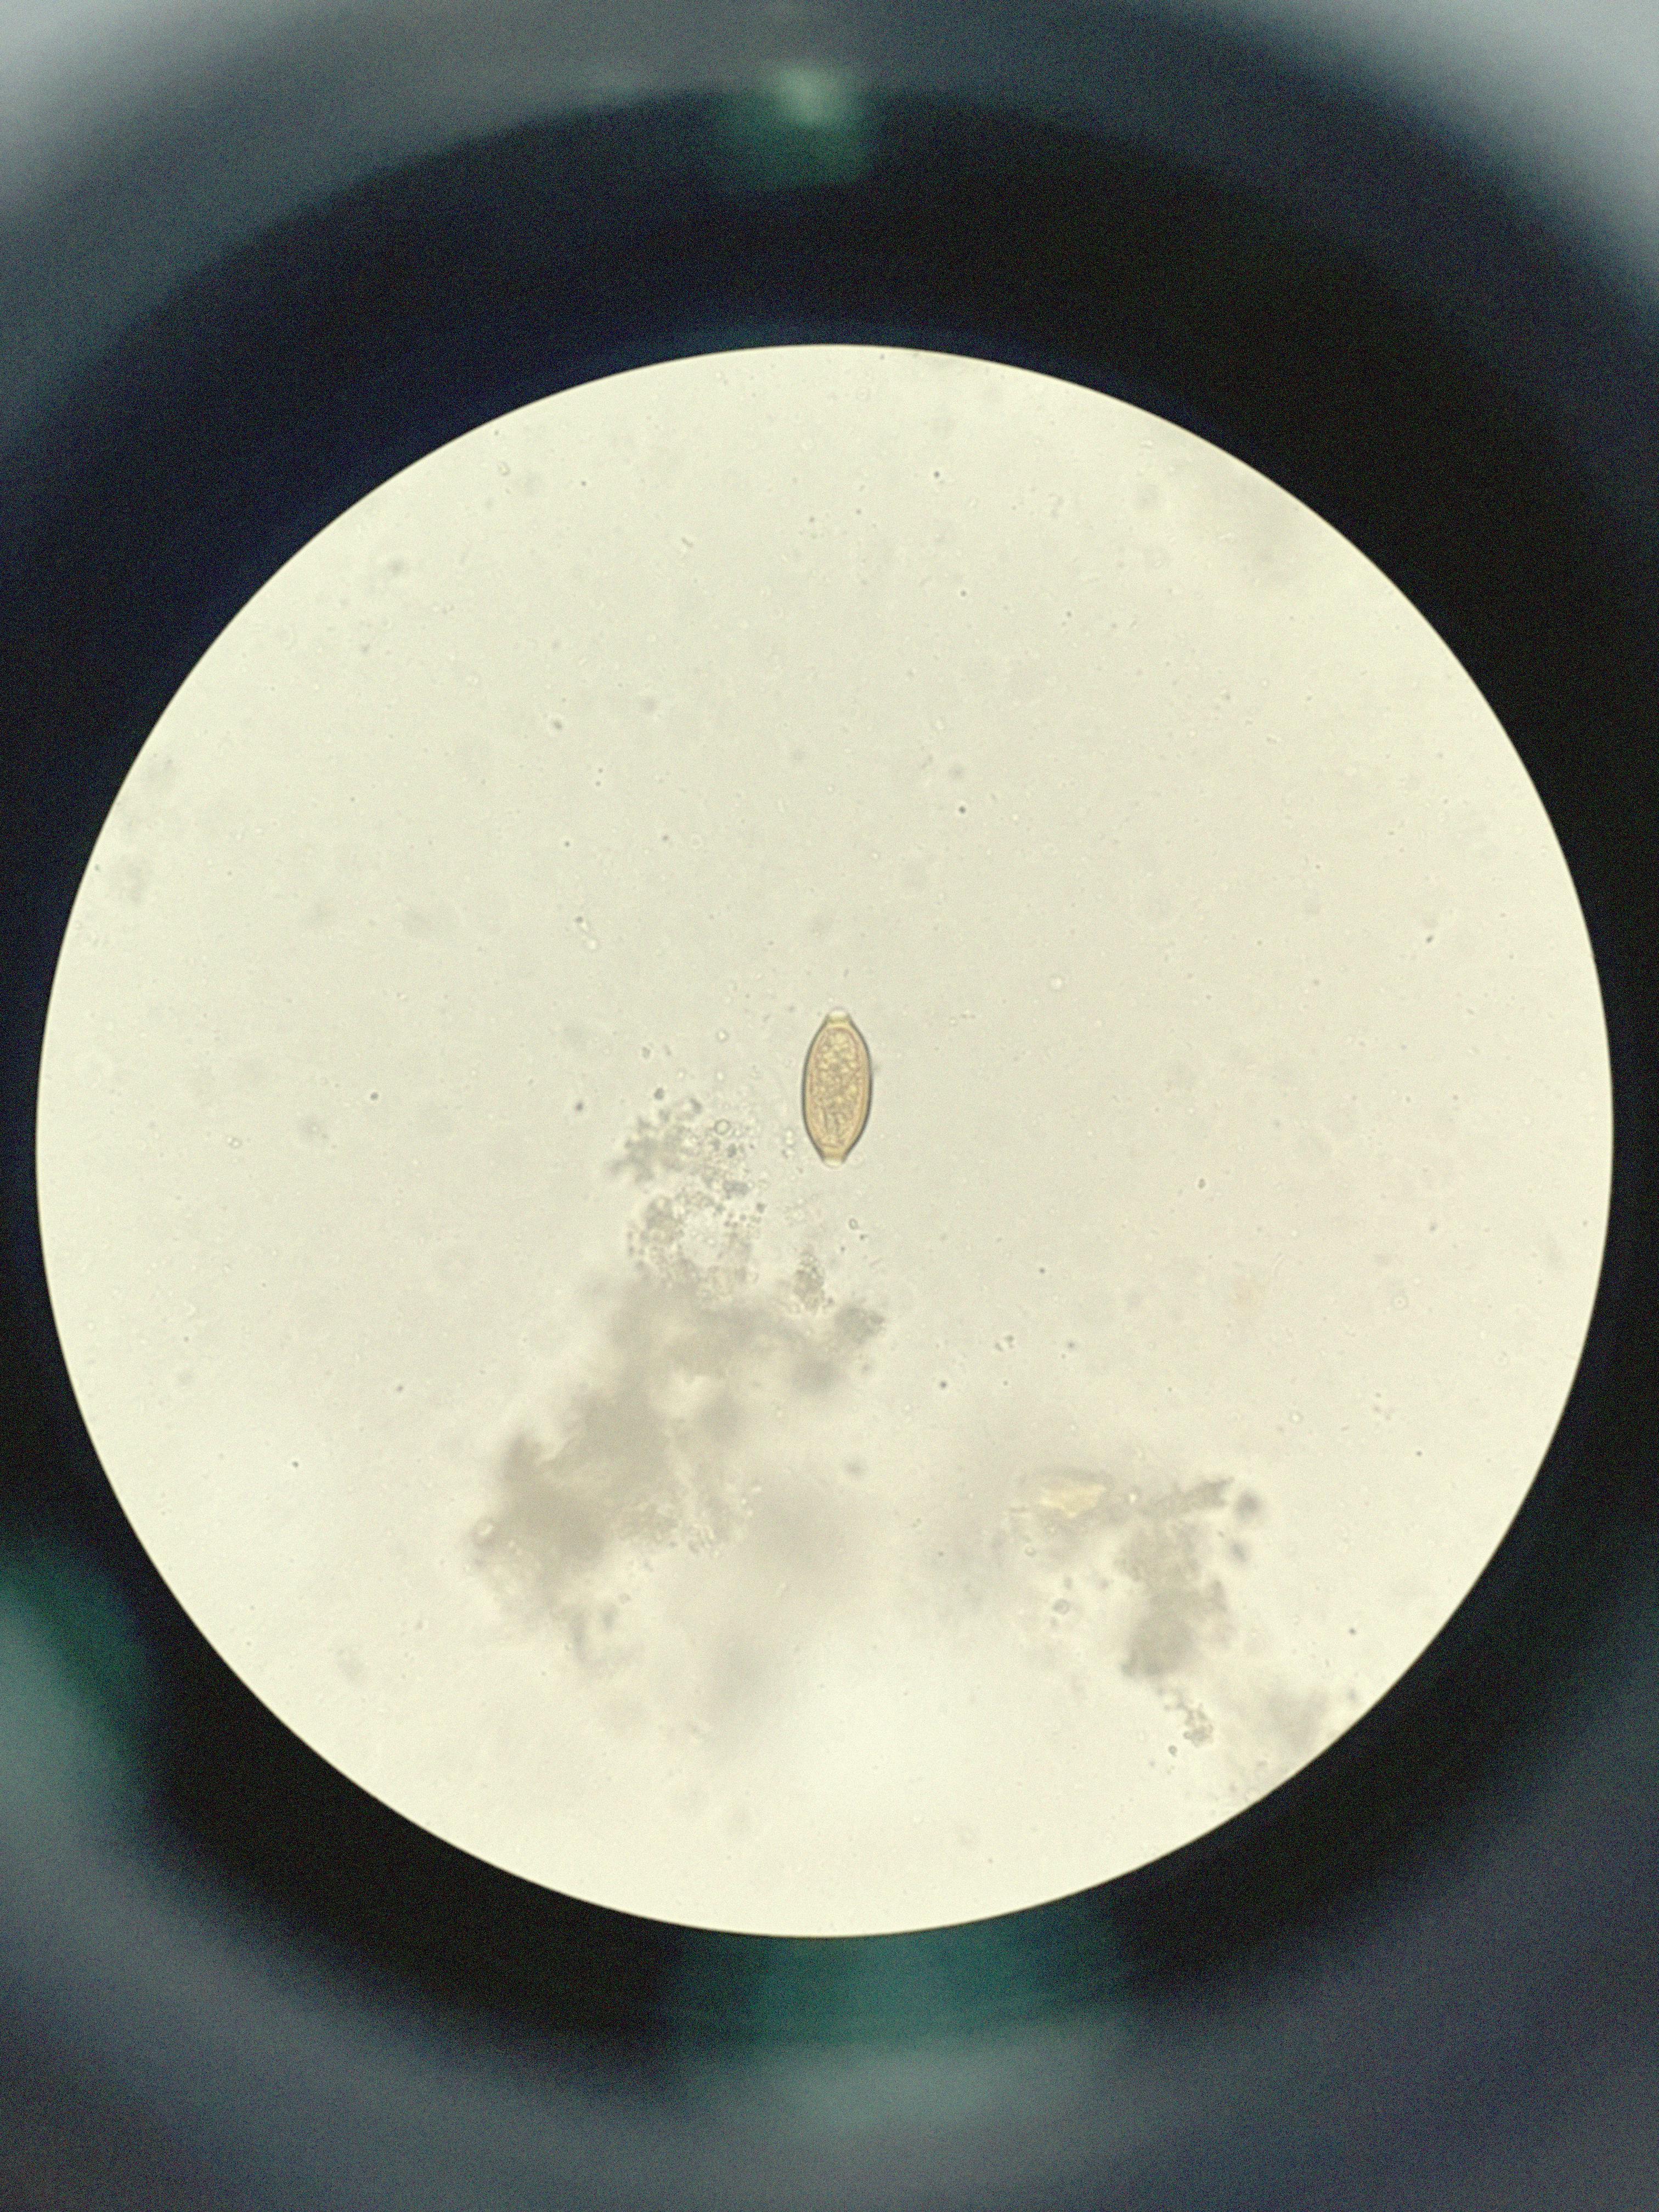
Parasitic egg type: Trichuris trichiura